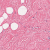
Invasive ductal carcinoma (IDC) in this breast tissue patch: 0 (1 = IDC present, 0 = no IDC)